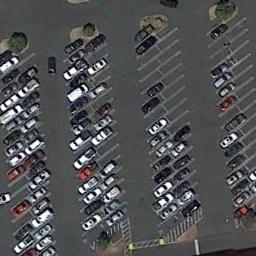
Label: parking_lot